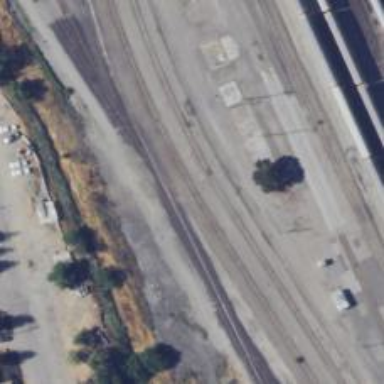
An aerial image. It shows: Railway yard in service.